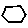
Label: hexagon